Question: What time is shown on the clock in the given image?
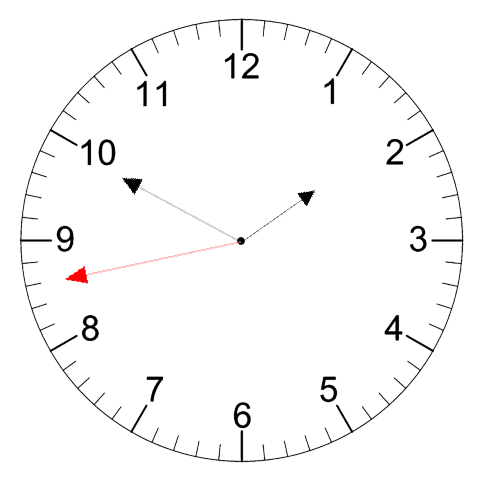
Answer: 01:49:43